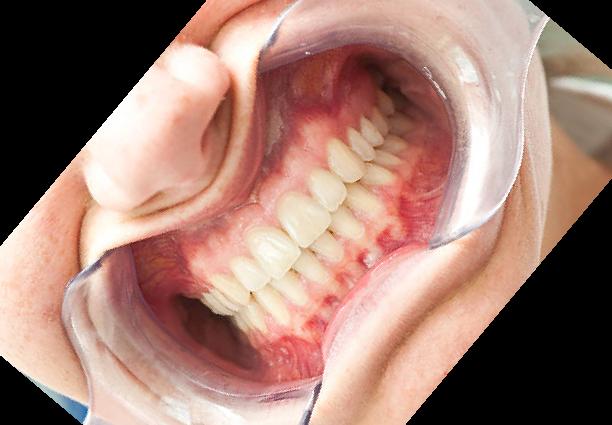
Condition: Gingivitis